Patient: sex M, age 57
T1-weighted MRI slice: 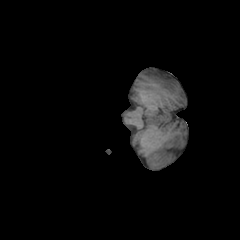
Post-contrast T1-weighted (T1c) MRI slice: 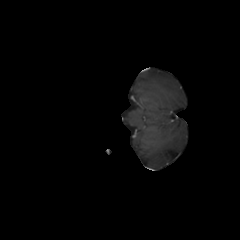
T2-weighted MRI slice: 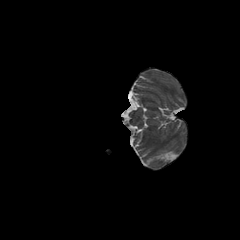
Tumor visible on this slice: no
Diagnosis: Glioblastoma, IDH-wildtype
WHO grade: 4